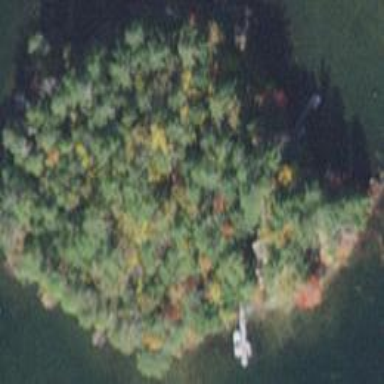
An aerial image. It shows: Islet.